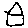
Label: house